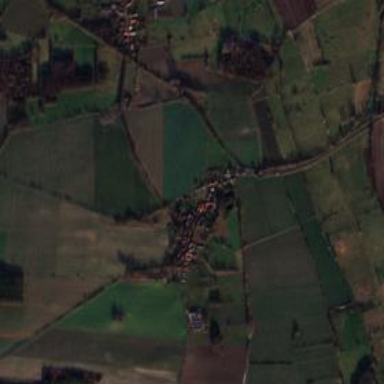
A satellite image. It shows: Village.